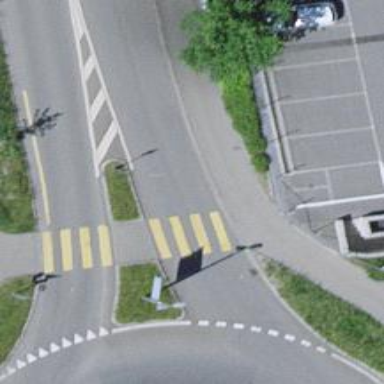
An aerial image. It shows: Uncontrolled crossing with central island on the road.